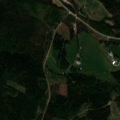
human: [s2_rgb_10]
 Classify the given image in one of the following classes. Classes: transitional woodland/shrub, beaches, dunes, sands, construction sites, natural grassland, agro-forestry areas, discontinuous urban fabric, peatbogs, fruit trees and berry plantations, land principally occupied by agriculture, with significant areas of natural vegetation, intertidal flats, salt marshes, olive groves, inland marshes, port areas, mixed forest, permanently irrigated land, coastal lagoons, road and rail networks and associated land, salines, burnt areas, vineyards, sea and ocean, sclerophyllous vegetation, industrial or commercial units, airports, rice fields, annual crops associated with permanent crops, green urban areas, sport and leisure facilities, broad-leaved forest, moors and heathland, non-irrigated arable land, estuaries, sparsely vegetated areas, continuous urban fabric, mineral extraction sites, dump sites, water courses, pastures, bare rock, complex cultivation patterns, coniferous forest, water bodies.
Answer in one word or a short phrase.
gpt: non-irrigated arable land, coniferous forest, mixed forest